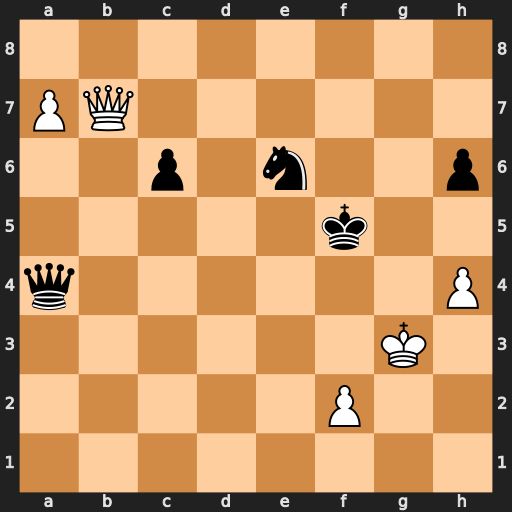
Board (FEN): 8/PQ6/2p1n2p/5k2/q6P/6K1/5P2/8
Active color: w
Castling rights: -
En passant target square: -
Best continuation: Qb1+ Ke5 Qb8+